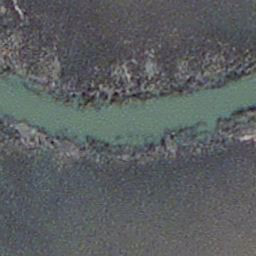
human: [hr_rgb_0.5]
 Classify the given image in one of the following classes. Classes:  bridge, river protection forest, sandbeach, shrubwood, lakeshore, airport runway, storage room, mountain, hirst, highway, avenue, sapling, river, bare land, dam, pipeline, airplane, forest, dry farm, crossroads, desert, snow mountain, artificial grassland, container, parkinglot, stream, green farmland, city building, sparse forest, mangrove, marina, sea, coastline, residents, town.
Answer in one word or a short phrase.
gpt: stream